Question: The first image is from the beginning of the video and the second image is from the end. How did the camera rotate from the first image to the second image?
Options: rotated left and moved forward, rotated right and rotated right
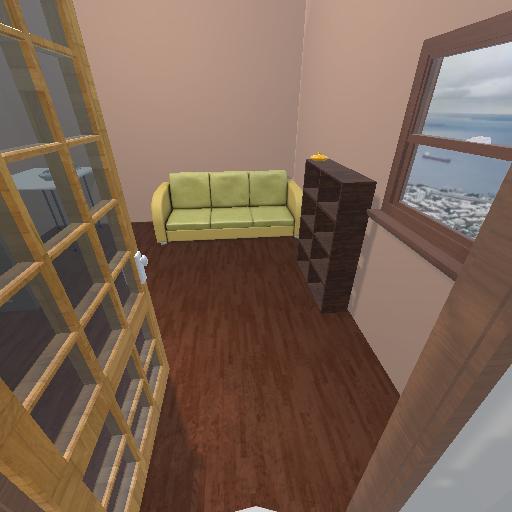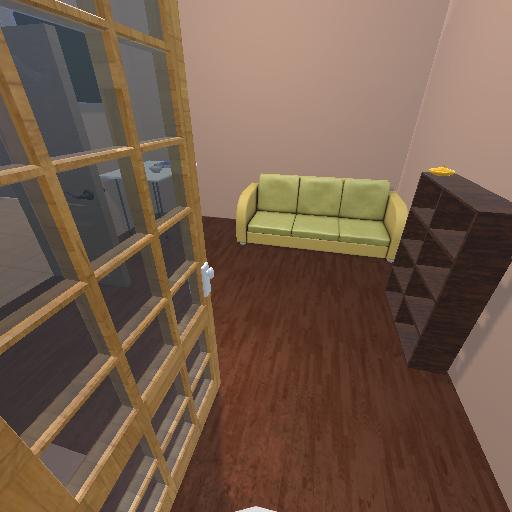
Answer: rotated left and moved forward